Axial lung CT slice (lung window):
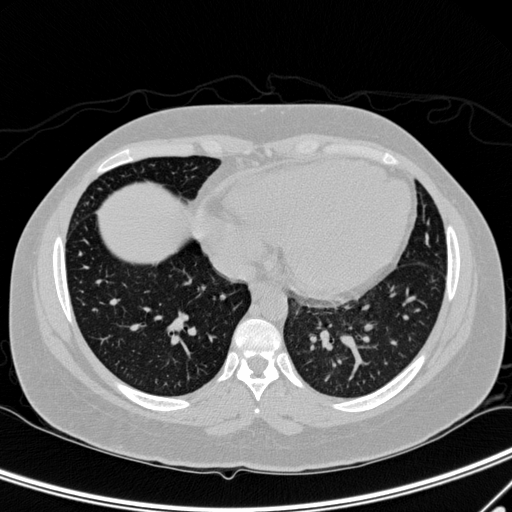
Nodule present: no